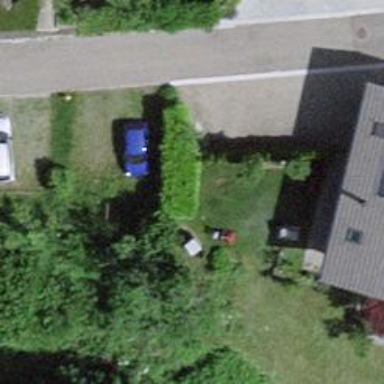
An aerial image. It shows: Hedge acting as barrier.